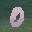
Label: 0